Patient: sex M, age 48
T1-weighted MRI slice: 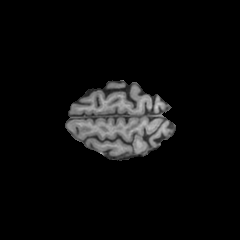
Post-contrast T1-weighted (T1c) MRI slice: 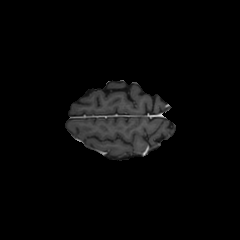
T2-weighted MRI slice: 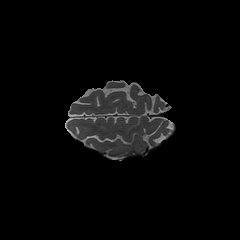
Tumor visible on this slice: no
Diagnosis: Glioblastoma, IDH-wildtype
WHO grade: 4